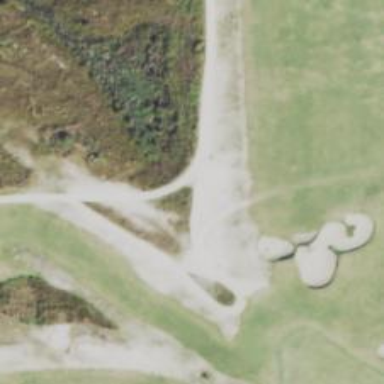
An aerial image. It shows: Footway that serves as golf path.